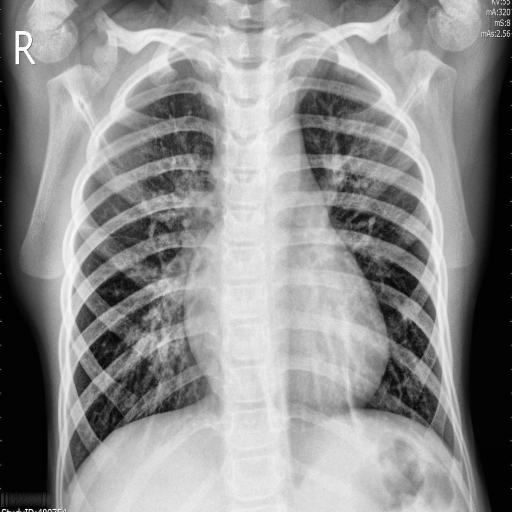
Finding: PNEUMONIA